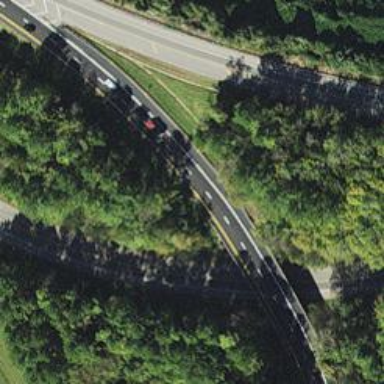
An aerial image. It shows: This image shows trunk highway that functions as expressway.